Question: I'm trying to create a custom theme for my android app. I'm testing my application on two different devices HTC One X (4.1) and Google Nexus 4 (4.2). Now I got an issue for theming scrolling/swiping behaviors for example in ViewPagers order ListViews. It's hard to explain, so I made a screenshot.

<URL>
Is it possible to remove order change that style that appears, when the scroll limit of a view is reached?
This does appear on the nexus 4, but not on the HTC One X.
Thanks.
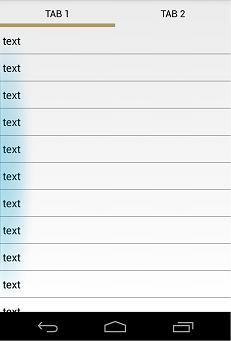
Answer: '''
viewPager.setOverScrollMode(ViewPager.OVER_SCROLL_NEVER);
'''
and
'''
listView.setOverScrollMode(ListView.OVER_SCROLL_NEVER);
'''
sovled the issue.
Thanks to original answer: <URL>